Question: I would like to display an '.jpg' image into the screen and add 'Listener' to this image which will can detect the location of tap on that image. I would like to bind XY axis to the image.
Example:

To display an image I should use:
'''
private ImageView imgView;
imgView = (ImageView) findViewById(R.id.imageViewId);
imgView.setImageBitmap(BitmapFactory.decodeFile("pathToImageFile"));
'''
To add listener to the image
'''
iv.setOnClickListener(clickListener);
'''
But how to define that listener which will detect the click coordinates '(x,y)' but the coordinates should be binded to the image not to the screen.
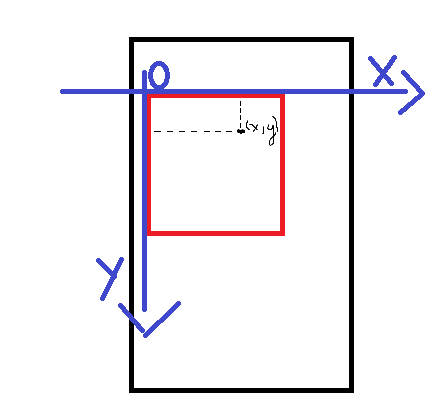
Answer: '''
ImgeView.setOnTouchListener(new OnTouchListener(){
@Override
public boolean onTouch(View v, MotionEvent event) {
switch(event.getAction()){
case MotionEvent.ACTION_DOWN:
//Finger placed on screen
event.getX();
event.getY();
break;
case MotionEvent.ACTION_MOVE:
//Finger is moving
event.getX();
event.getY();
break;
case MotionEvent.ACTION_POINTER_DOWN:
//Second finger is touching screen
break;
}
return false;
}
});
'''